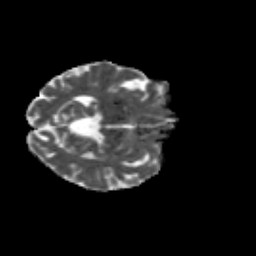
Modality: MD
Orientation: axial
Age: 49
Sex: female
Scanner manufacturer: siemens
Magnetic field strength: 3 T
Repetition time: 4.71 s
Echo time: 0.0906 s